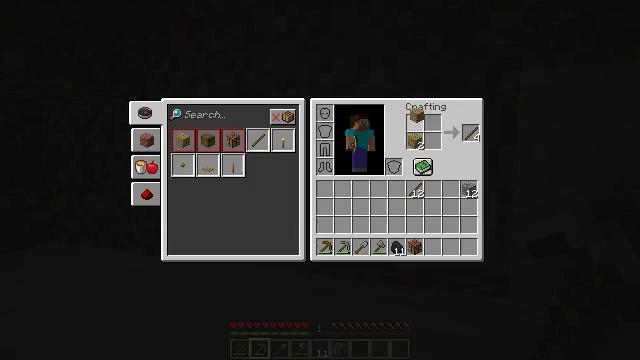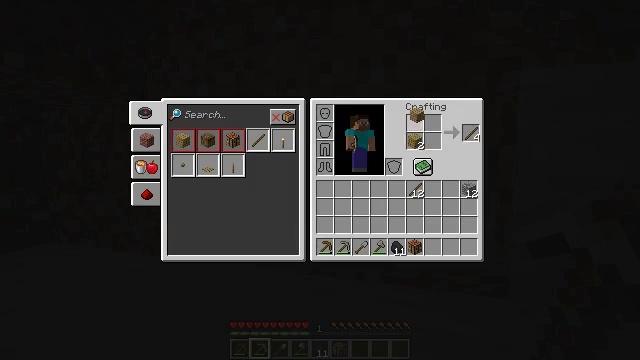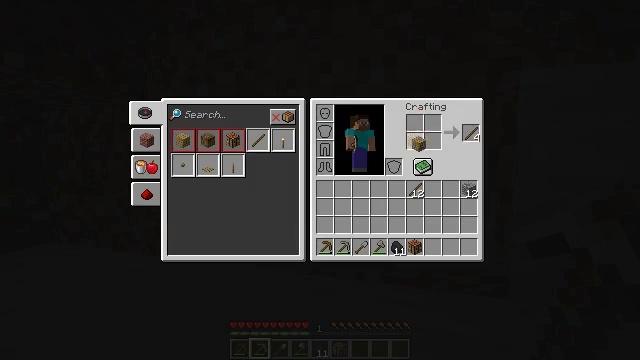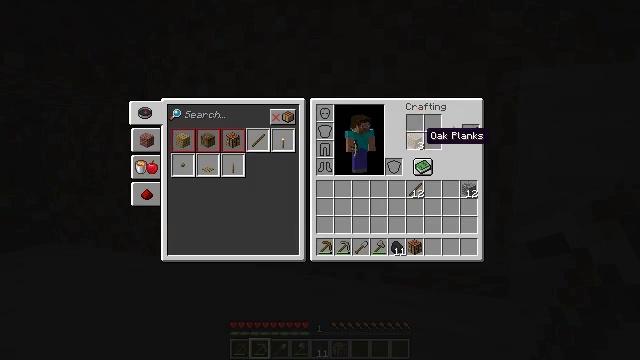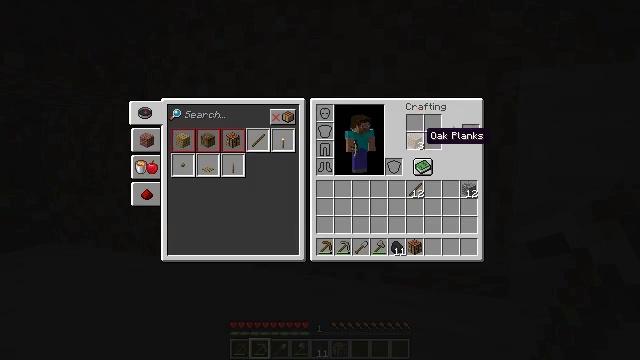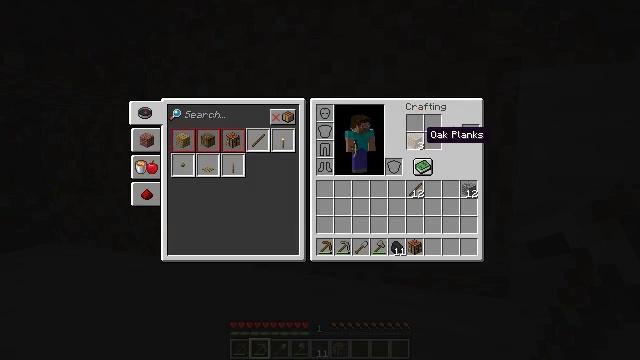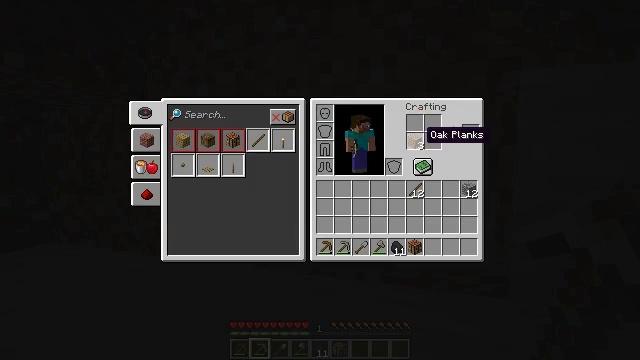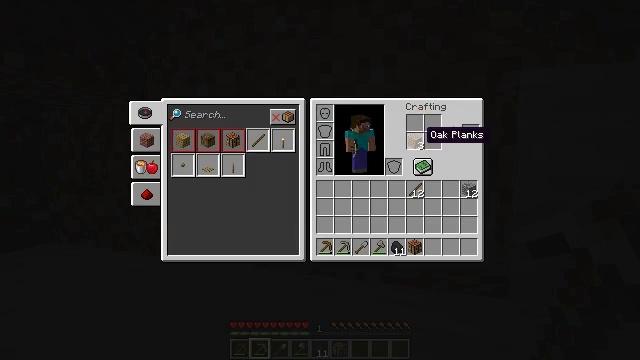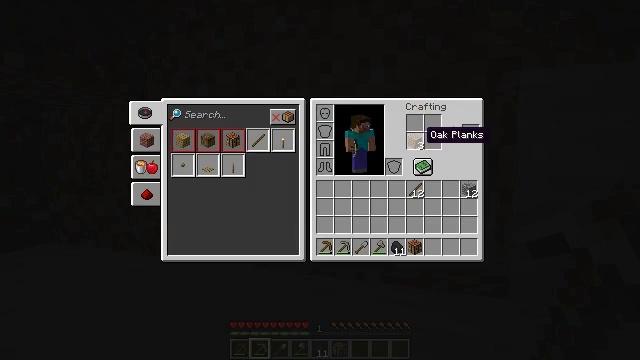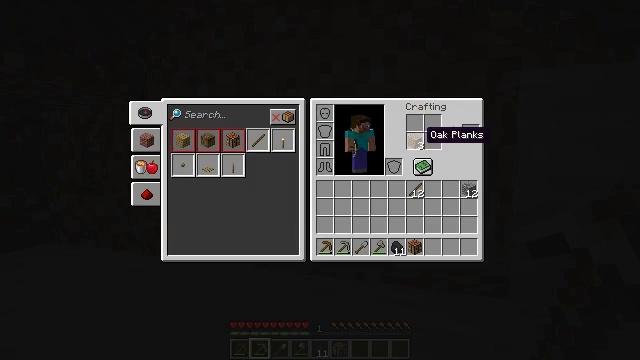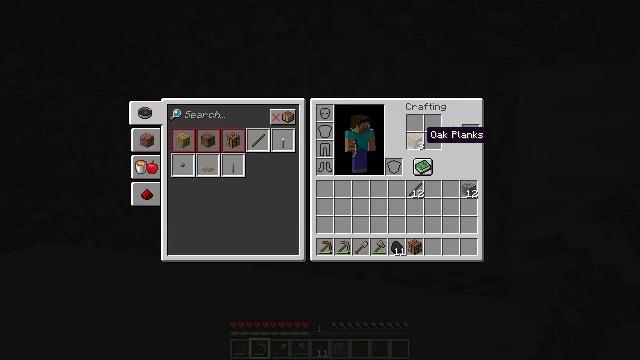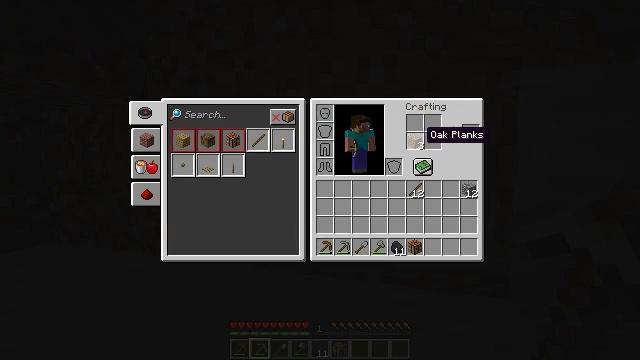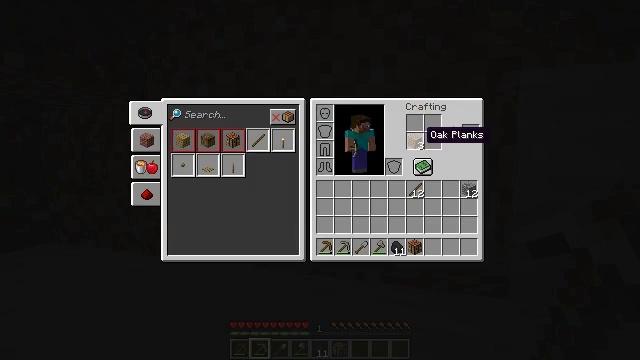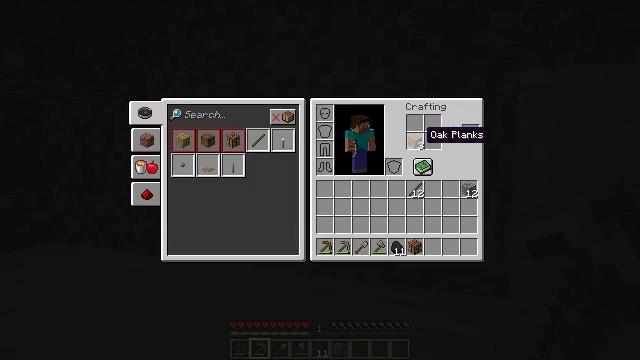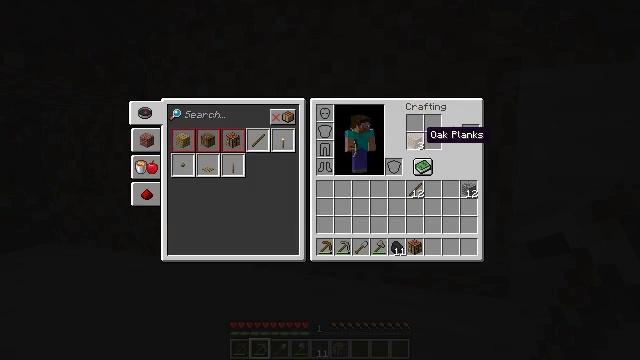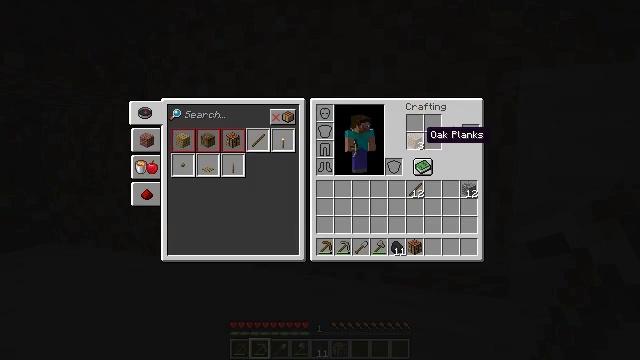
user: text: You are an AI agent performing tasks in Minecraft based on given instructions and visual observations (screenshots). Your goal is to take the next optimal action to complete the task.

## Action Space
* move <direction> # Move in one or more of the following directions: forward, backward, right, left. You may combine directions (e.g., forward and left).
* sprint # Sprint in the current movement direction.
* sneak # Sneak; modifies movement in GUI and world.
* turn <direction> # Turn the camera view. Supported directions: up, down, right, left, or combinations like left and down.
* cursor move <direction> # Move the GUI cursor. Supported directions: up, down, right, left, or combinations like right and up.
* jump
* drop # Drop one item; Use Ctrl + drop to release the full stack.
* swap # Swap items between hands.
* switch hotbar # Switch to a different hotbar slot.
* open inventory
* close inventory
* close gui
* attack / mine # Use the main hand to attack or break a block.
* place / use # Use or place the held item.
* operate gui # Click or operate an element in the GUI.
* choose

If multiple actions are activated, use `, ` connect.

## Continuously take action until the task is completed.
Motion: motion action
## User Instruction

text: Collect stone from the mine.
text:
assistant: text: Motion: no_op
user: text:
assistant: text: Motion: turn down, attack / mine
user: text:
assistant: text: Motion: no_op
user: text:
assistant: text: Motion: no_op
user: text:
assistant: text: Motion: no_op
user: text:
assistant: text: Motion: no_op
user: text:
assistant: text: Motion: no_op
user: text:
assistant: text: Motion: no_op
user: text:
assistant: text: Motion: no_op
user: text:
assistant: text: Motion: no_op
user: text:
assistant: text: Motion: no_op
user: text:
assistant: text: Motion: no_op
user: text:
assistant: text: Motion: no_op
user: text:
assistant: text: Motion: no_op
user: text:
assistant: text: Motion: no_op
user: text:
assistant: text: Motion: attack / mine
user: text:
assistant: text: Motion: attack / mine
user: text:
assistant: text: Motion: attack / mine
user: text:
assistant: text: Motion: no_op
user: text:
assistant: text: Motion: turn down
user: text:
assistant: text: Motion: no_op